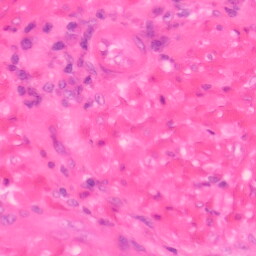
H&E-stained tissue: Colon